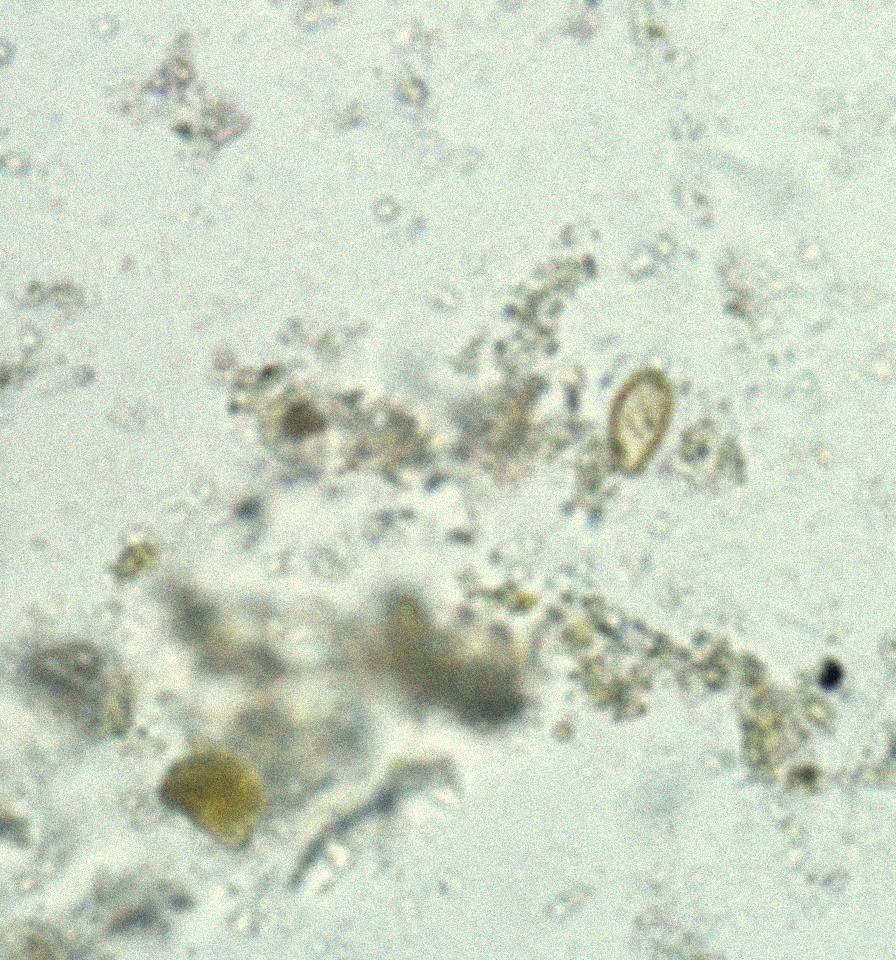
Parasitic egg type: Opisthorchis viverrine